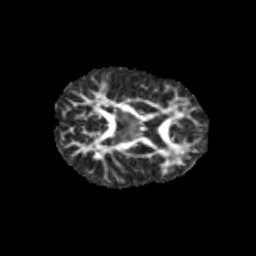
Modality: FA
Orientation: axial
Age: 11
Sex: female
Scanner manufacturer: siemens
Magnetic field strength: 3 T
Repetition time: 3.8 s
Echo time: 0.07 s